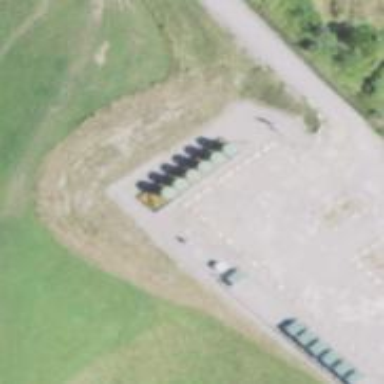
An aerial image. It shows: Storage tank that is man-made.